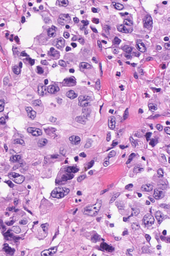
Tumor epithelial tissue: yes
Tumor-associated stroma tissue: no
Normal tissue: no